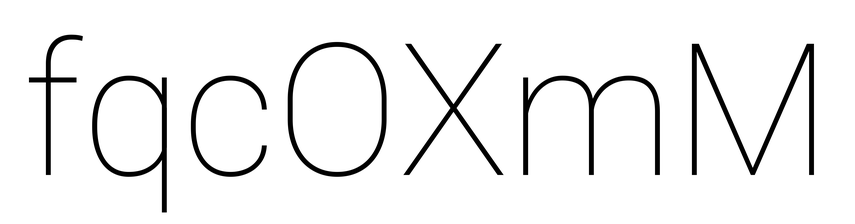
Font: Roboto_Thin